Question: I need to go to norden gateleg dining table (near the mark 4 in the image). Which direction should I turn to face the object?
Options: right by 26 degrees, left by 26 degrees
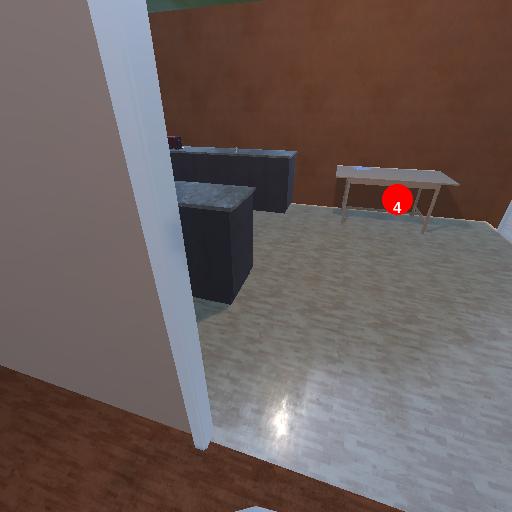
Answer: right by 26 degrees